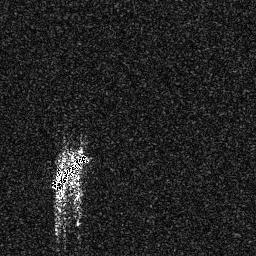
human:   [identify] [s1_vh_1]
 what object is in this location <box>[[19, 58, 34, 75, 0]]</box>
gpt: <ref>1 medium ship at the left</ref>